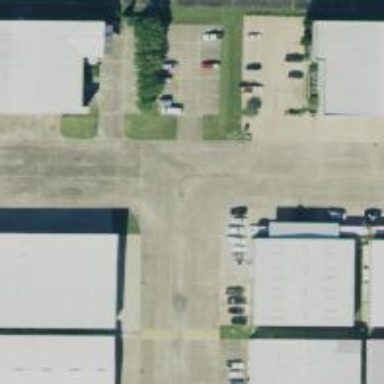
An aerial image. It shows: Service road along the airport taxiway.